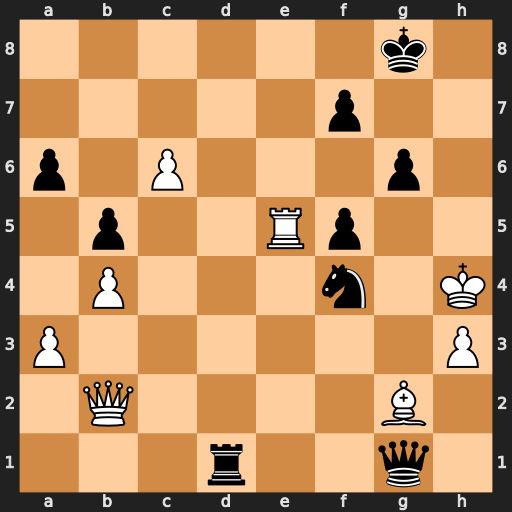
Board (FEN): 6k1/5p2/p1P3p1/1p2Rp2/1P3n1K/P6P/1Q4B1/3r2q1
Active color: w
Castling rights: -
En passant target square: -
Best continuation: Re8+ Kh7 Qh8#